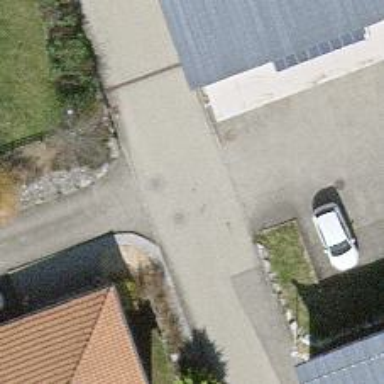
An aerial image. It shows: Alley classified as service road.